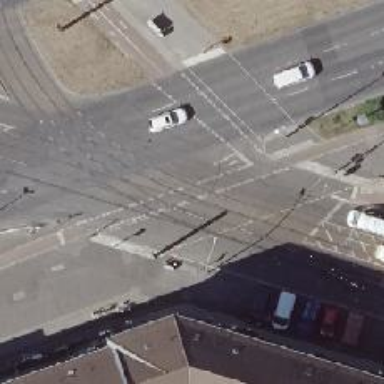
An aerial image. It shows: Tram crossing on the railway.